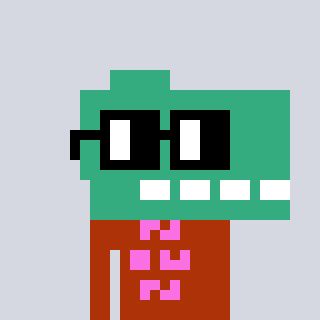
a pixel art character with square black glasses, a dino-shaped head and a hotbrown-colored body on a cool background